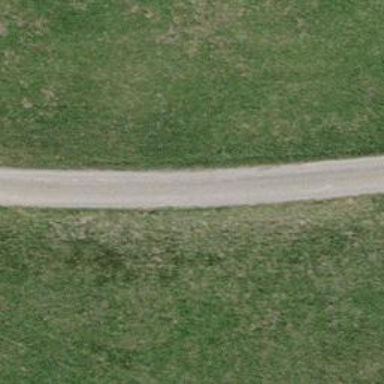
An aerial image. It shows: Asphalt road track with grade1 track quality suitable for agricultural vehicles.